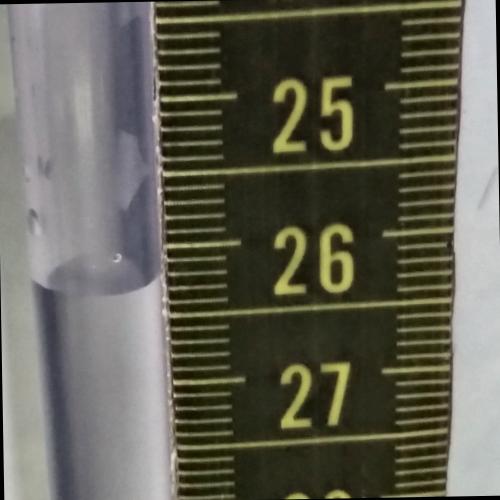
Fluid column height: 26.2 cm